Question: I want to create functionality on a webshop where posters are sold. The webshop uses Wordpress with Woocommerce.
Please take a look at the following picture

It shows a template for a poster and I want to be able to automatically generate the appropriate poster based on user input. This means there should be the following fields:
- - - - - - -
The user should also be able to add figures in the two figure areas by choosing from a certain amount of figures.
The user should be able to see the poster change in a preview and when he is happy the user must add it to his basket and finally, when/if he chooses to buy it. The poster should be send to a certain email-address with the ordernumber included.
Obviously I don't intent or expect anyone to come up with an entire solution but what I need is a way to get started and I have single quesiton.
The poster-generation with a real-time preview: What technology would be fit for the task? Which technologies should I start to research on to be able to make the wanted functionality?
In my current research i've found something called iTextSharp, but it looks like it only works with either JAVA or C# and I need this to work on a website running wordpress so I guess PHP needs to be involved in some way.
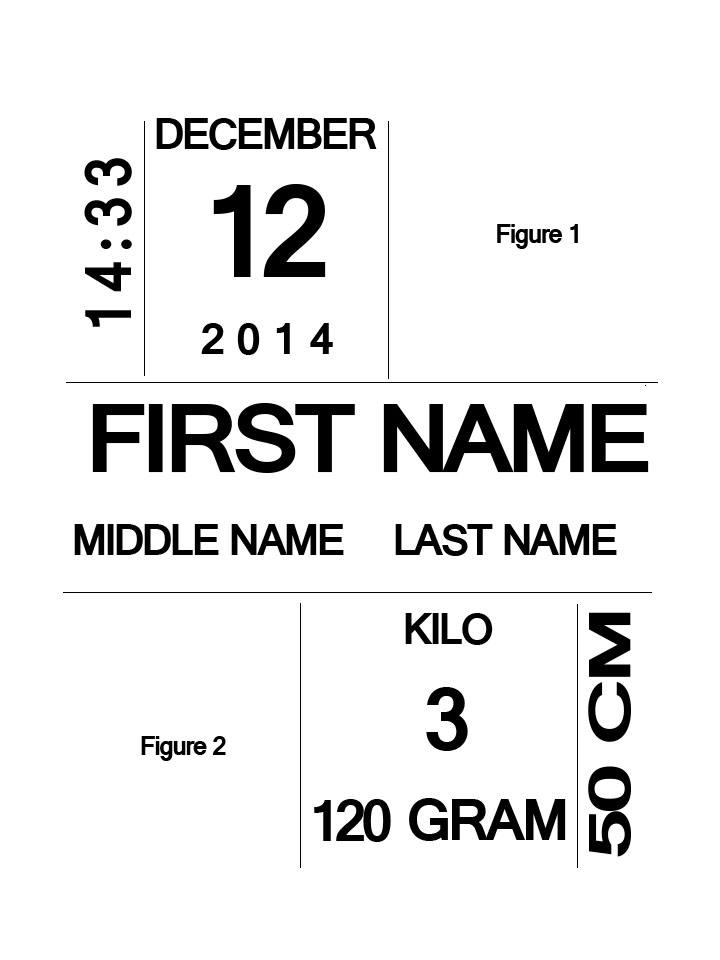
Answer: You can create an image in php and add text to it:
'''
<?php
$my_img = imagecreate( 200, 80 );
$background = 'enter code here'imagecolorallocate( $my_img, 0, 0, 255 );
$text_colour = imagecolorallocate( $my_img, 255, 255, 0 );
$line_colour = imagecolorallocate( $my_img, 128, 255, 0 );
imagestring( $my_img, 4, 30, 25, "thesitewizard.com", $text_colour );
imagesetthickness ( $my_img, 5 );
imageline( $my_img, 30, 45, 165, 45, $line_colour );
header( "Content-type: image/png" );
imagepng( $my_img );
imagecolordeallocate( $line_color );
imagecolordeallocate( $text_color );
imagecolordeallocate( $background );
imagedestroy( $my_img );
?>
'''